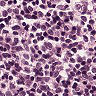
Metastatic tissue present: no